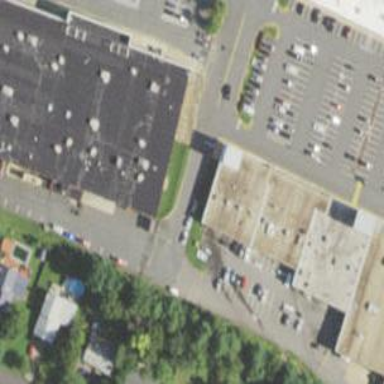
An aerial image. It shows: Car rental facility.